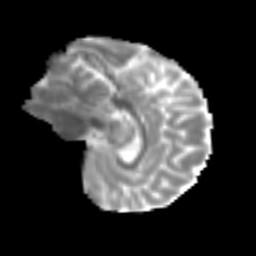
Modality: MD
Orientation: sagittal
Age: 52
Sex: male
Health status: ill
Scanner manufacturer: siemens
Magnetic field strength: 3 T
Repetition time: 8.7 s
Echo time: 0.11 s